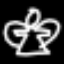
Label: angel